Question: When adding an image to SLComposeViewController, the image is shown to the right in the SLComposeViewController view. However it's shown below (as in layer below) another default image looking like a compass. On top of that is a clip. What is this compass image? I'd like to show the attached image on top. Would be nice instead of that grey thing.

The attached image is the white image below the compass.
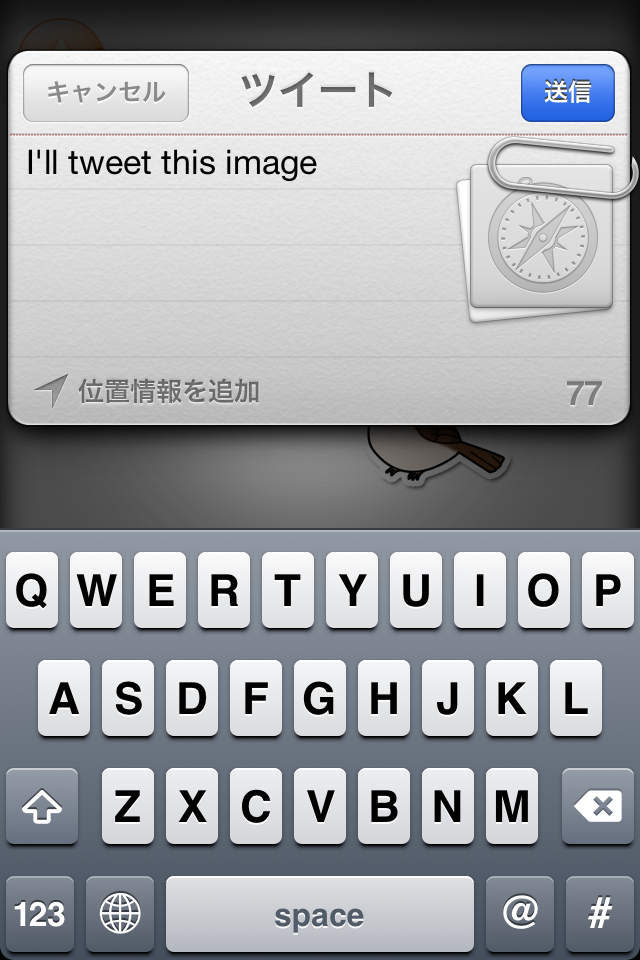
Answer: I think I got it.
The compass means you also attached a URL to the social posting.
The order of the image and the compass is determined by the way you add that stuff to the SLComposeViewController itself. I was adding the URL first, then the image. Just change the order, and the things clipped to the posting will also change order. The first added item will show on top as it seems.
This is also true for TWTweetComposeViewController in iOS 5.
It seems the above works for Twitter. Facebook never shows any attached image...?
Edit: As for Facebook - As the Safari icon means "URL", I was able to show a thumbnail of the attached image by removing addURL: alltogether. It's weird. If you don't add a URL, you have the thumbnail of the image. You can even change the album @ Facebook in which the image will be posted. If you add a URL, you ONLY get that Safari icon. Weird.